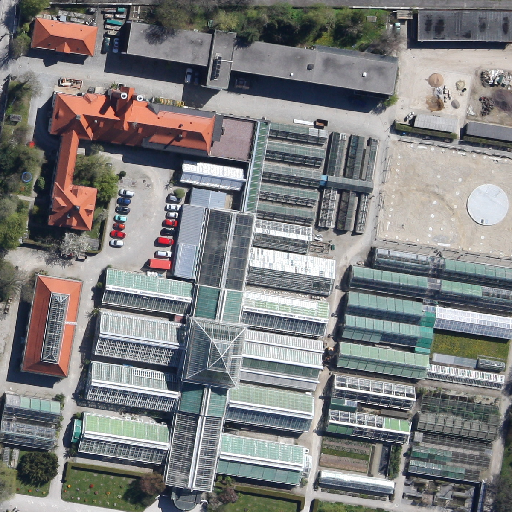
Referring expression: light-duty vehicle in the parking area